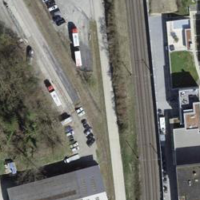
EUNIS habitat code: 57
Species observed at this site:
Clematis vitalba
Geranium sanguineum